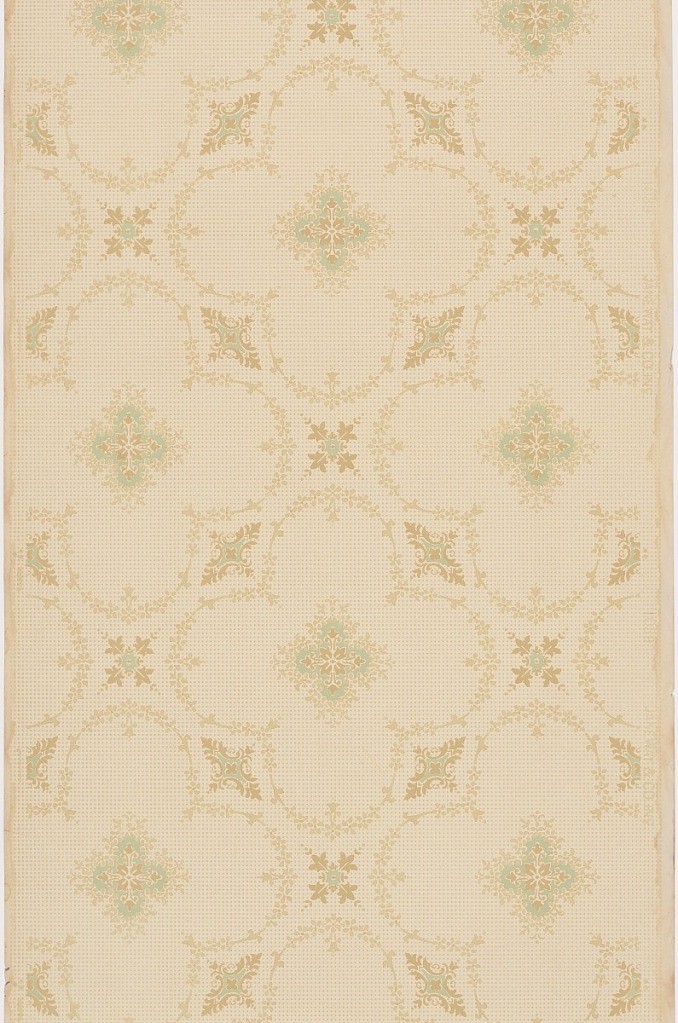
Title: Ceiling paper
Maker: Janeway & Co. Inc., New Brunswick, New Jersey, 1848 - 1914
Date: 1905–1915
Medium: Machine-printed paper
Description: A pattern of large quatrefoil cells with floral swag borders contain smaller foliate quatrefoil medallions. Larger pattern is printed over a grid of small dots, giving the paper a textured appearance. Design is printed in khaki and light green over beige ground.